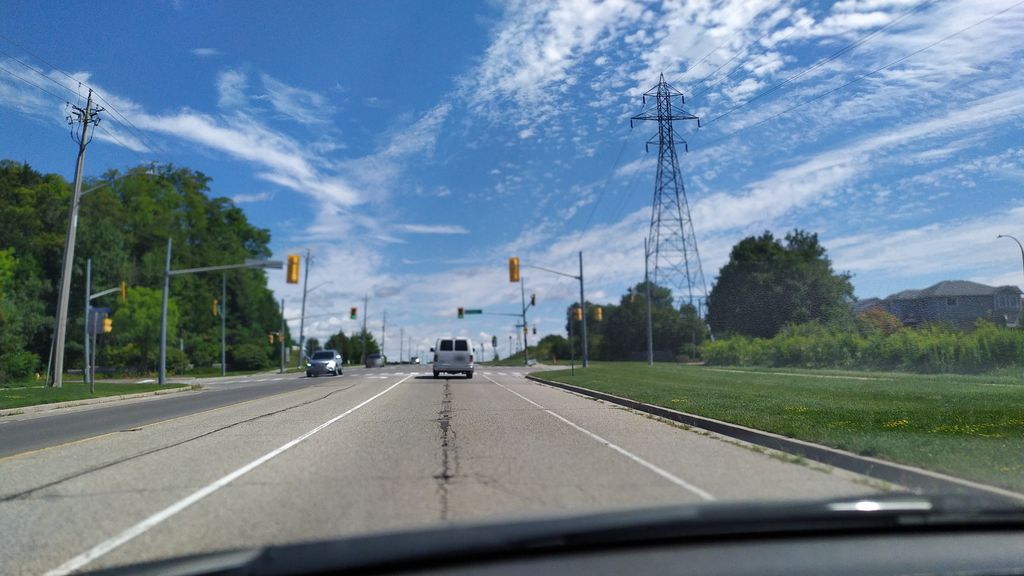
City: kitchener-waterloo